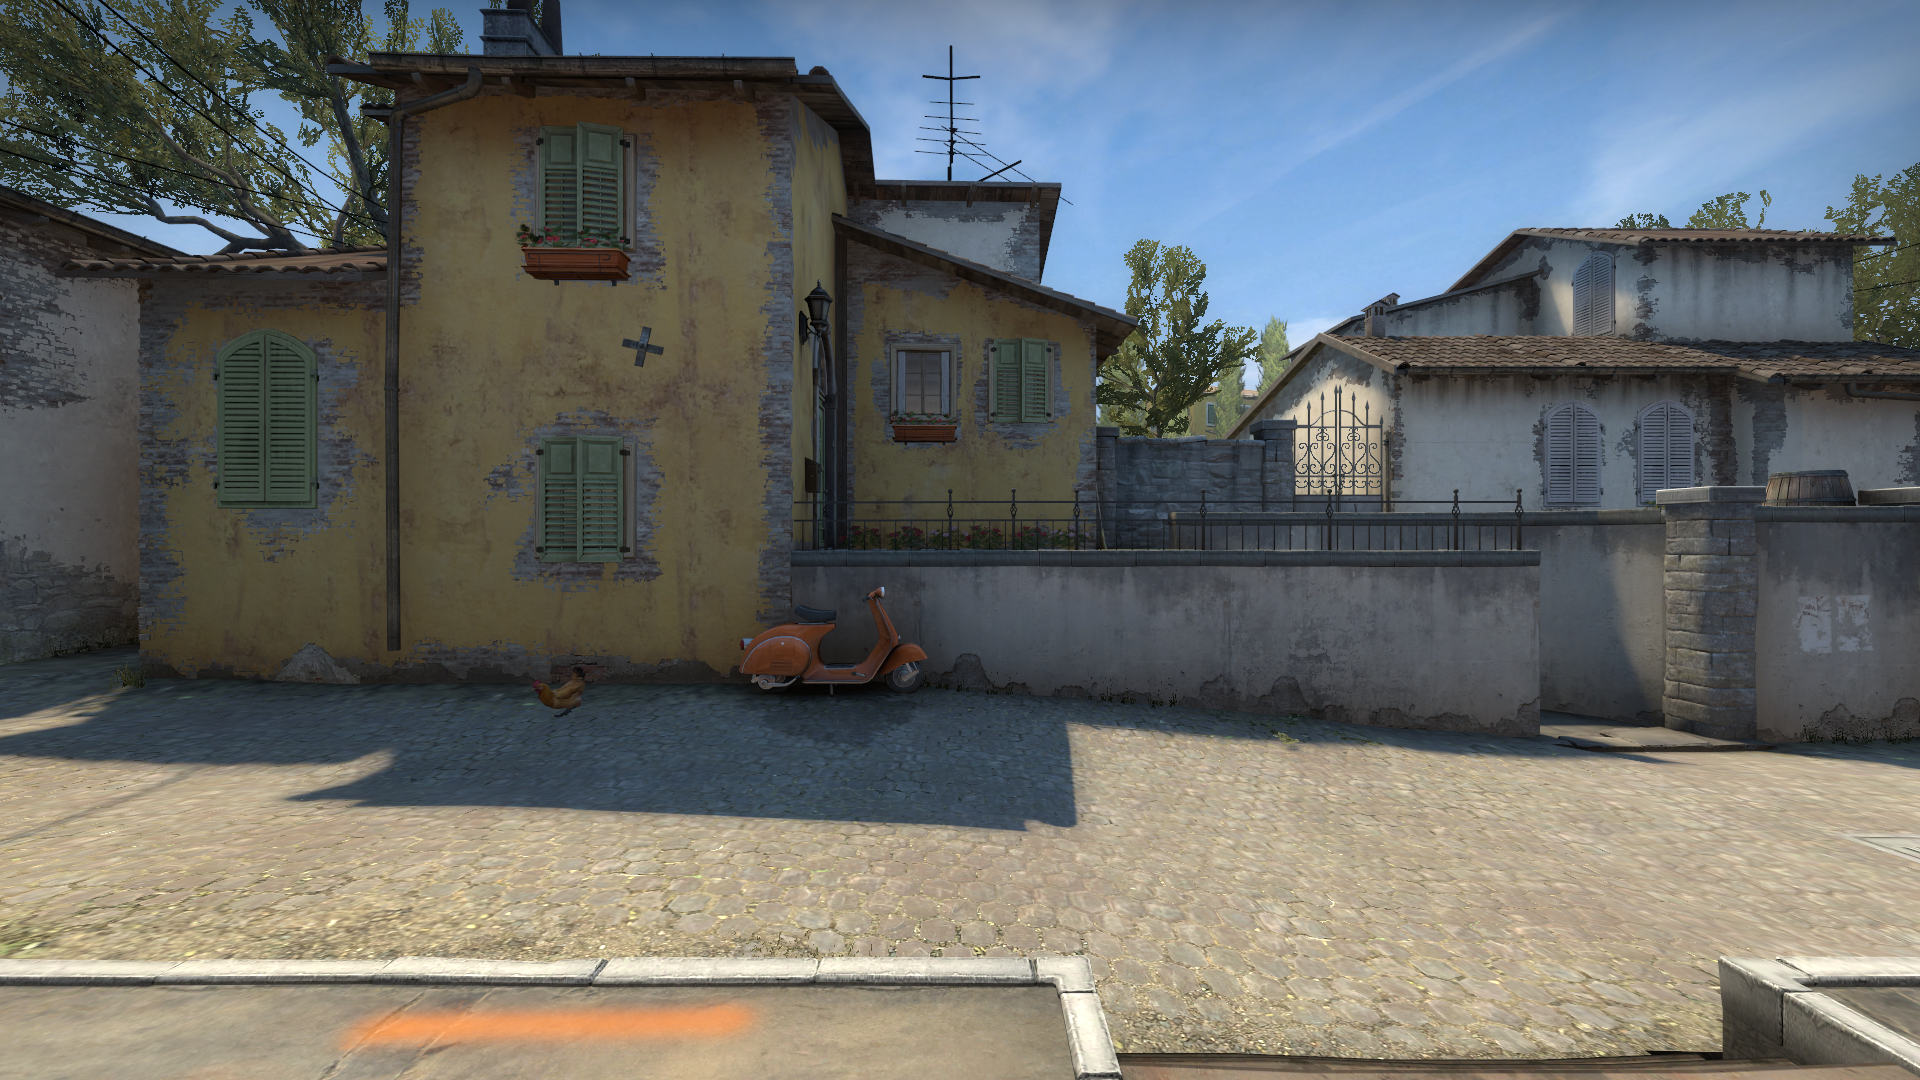
Map: de_inferno